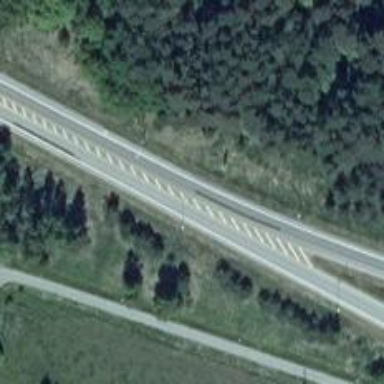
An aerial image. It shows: Asphalt road classified as primary highway.